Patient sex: M
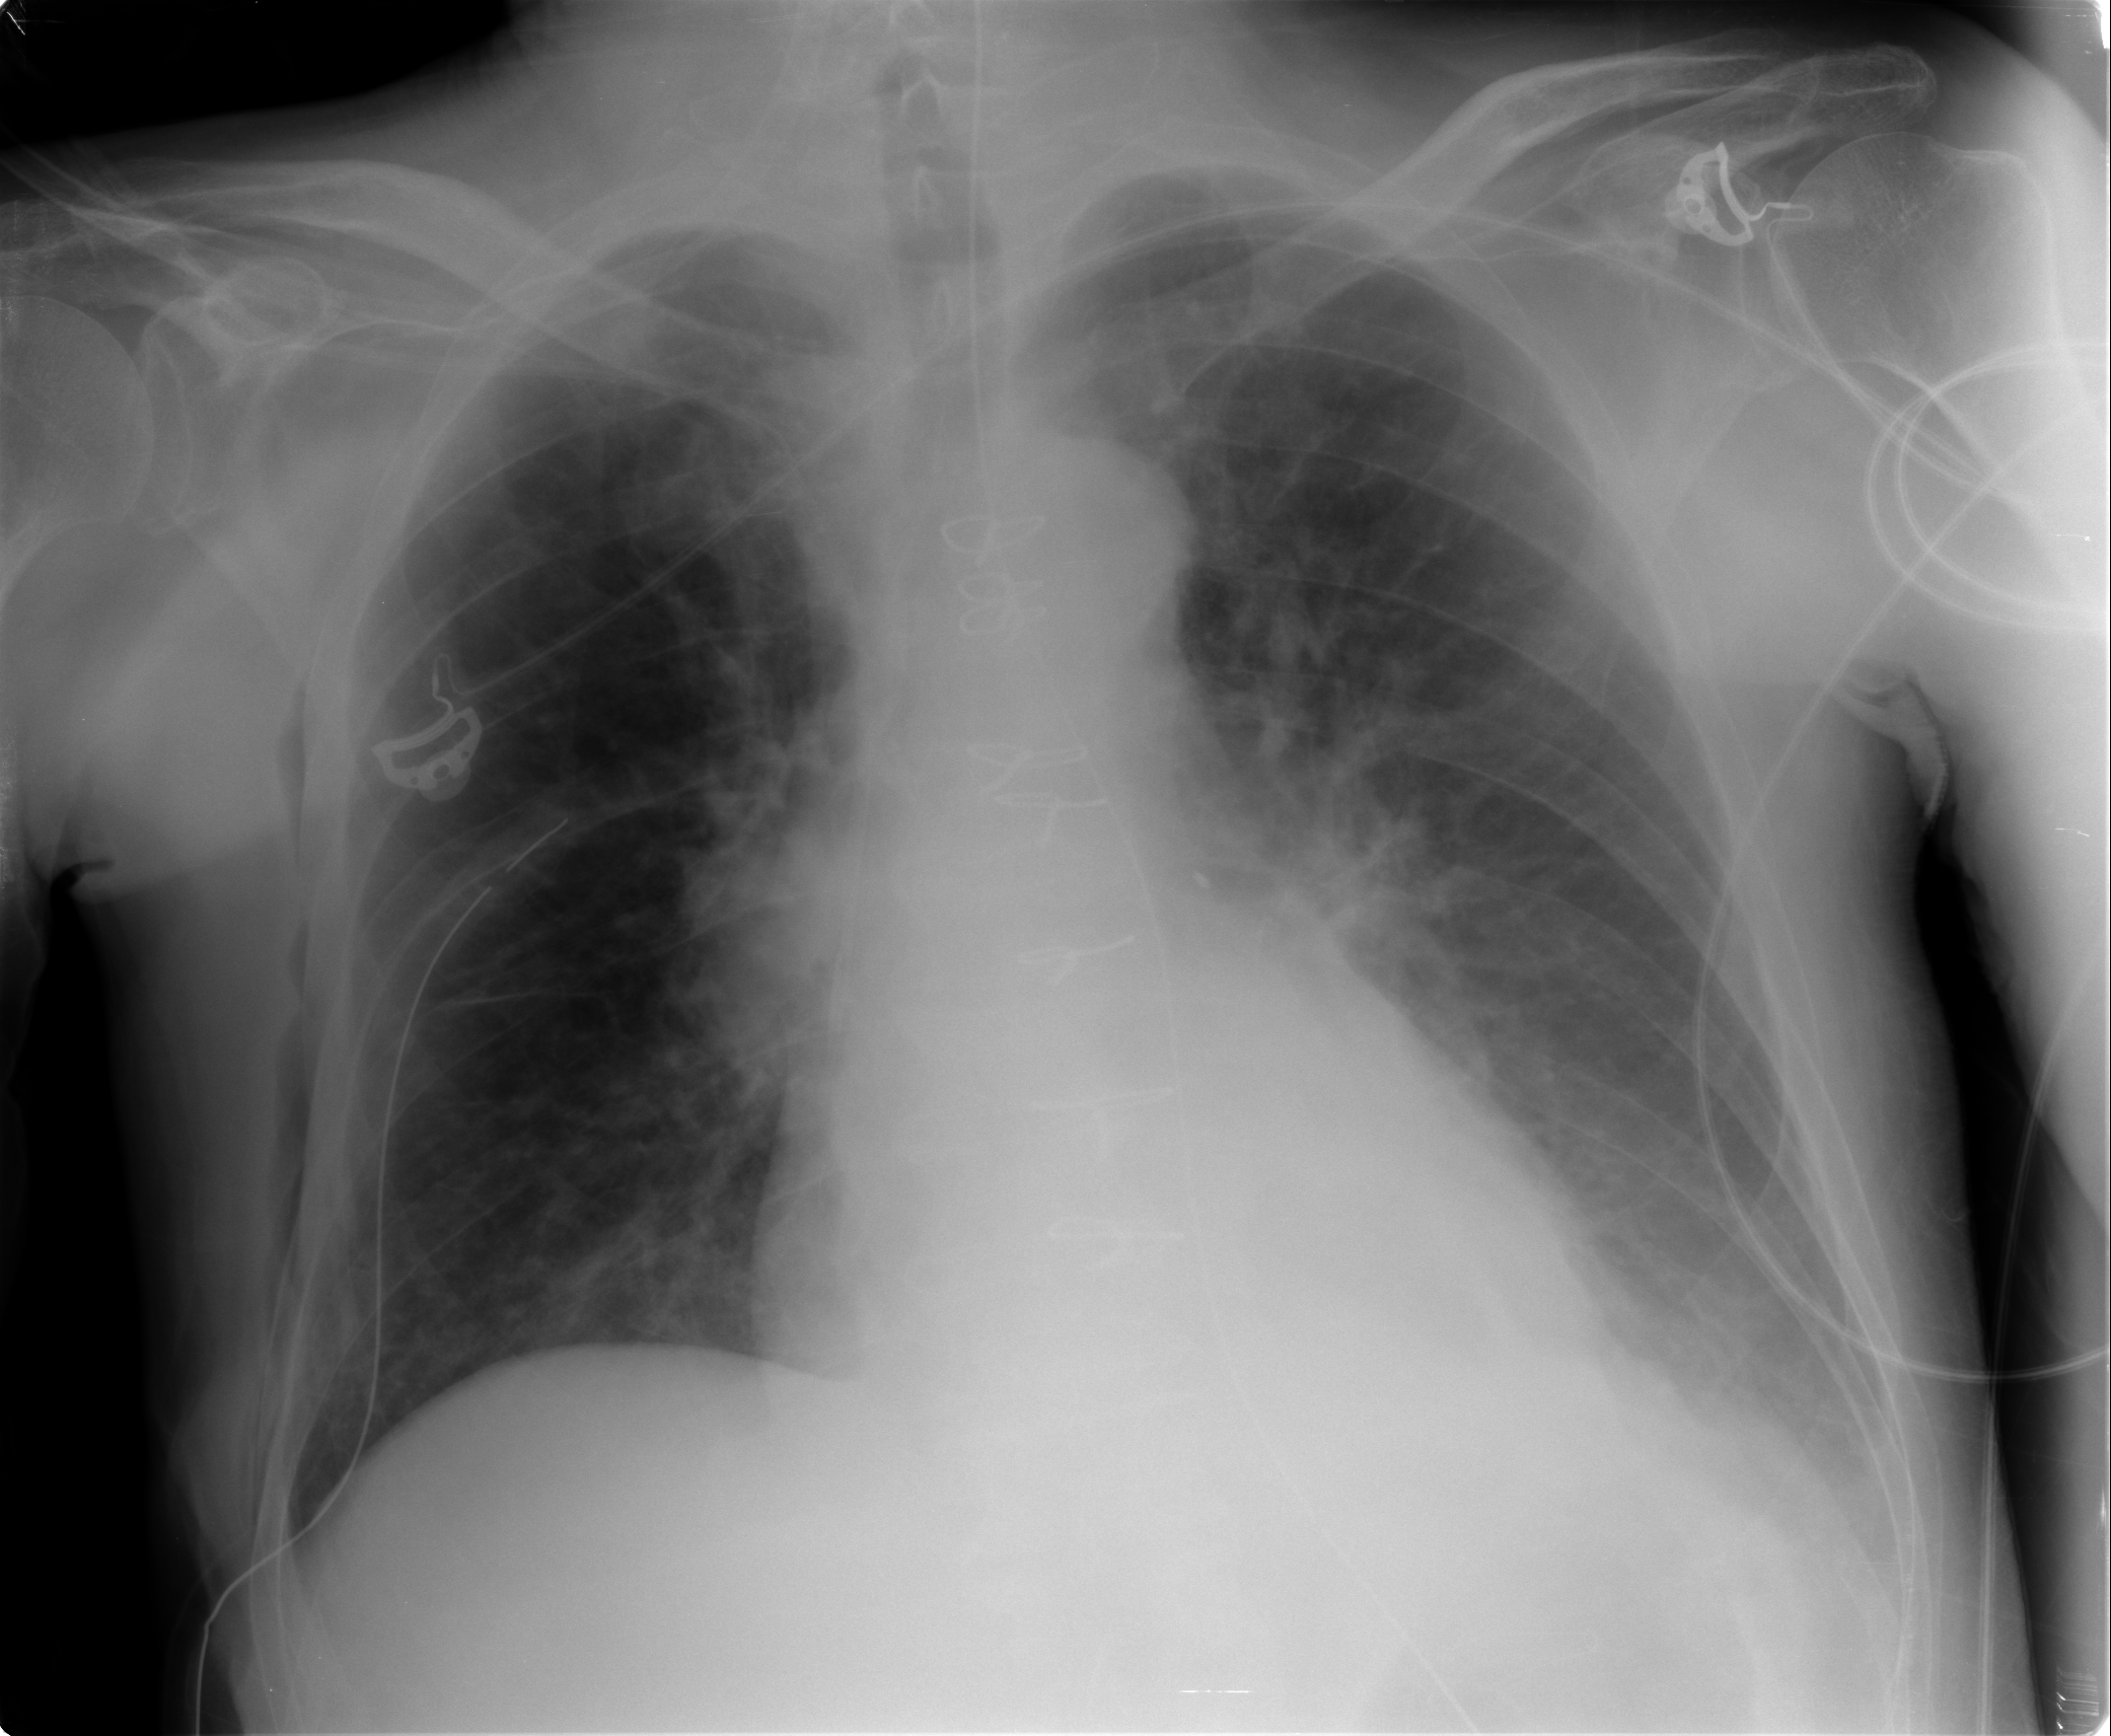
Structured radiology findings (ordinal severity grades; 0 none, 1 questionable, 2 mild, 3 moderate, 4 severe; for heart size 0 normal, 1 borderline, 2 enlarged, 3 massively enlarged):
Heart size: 0
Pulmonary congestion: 2
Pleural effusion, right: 0
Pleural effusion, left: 0
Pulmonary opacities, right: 0
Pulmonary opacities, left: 0
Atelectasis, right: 1
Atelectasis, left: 2